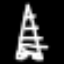
Label: The Eiffel Tower